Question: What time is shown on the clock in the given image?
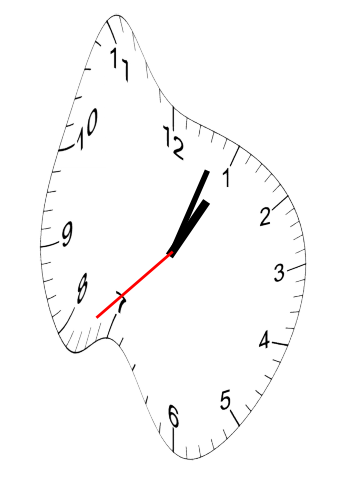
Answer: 01:03:38